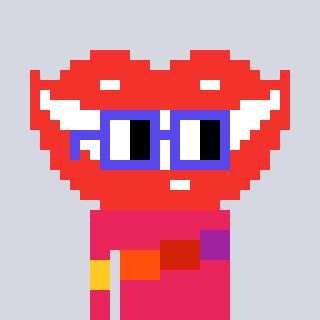
a pixel art character with square blue glasses, a smile-shaped head and a redpinkish-colored body on a cool background